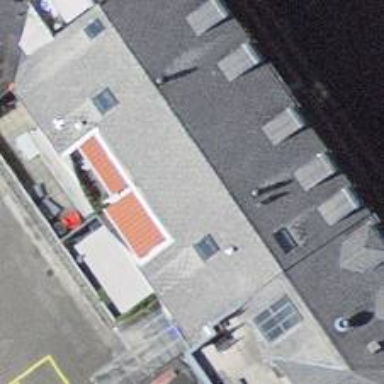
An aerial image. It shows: Furniture shop.